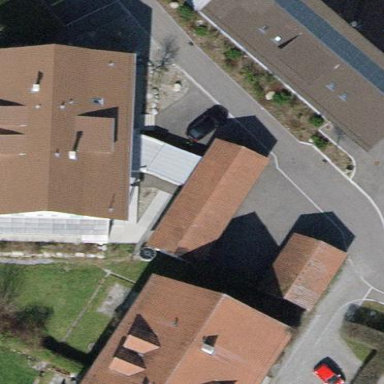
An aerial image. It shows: View of roof of building.